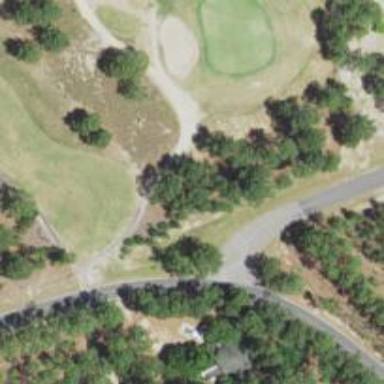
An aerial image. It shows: Pathway for golf carts.